Interaction volume radius: 10 \u00c5
Interaction volume height: 10 \u00c5
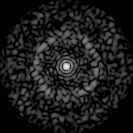
Disorder parameter: 0.8034